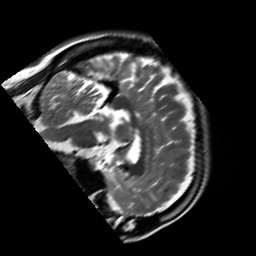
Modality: T2w
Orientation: sagittal
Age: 28
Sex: female
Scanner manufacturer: siemens
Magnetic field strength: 3 T
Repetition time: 7 s
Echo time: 0.09 s